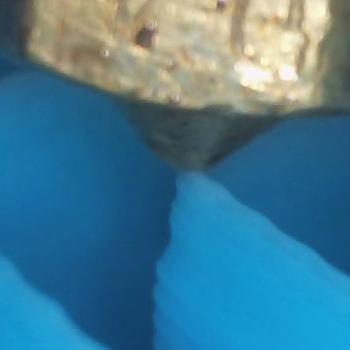
Flow rate: 42%